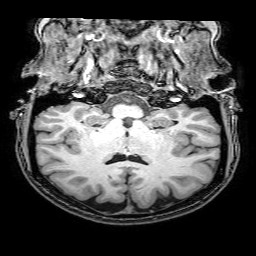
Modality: T1w
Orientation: sagittal
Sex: female
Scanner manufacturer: philips
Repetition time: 0.008087 s
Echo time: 0.0037 s